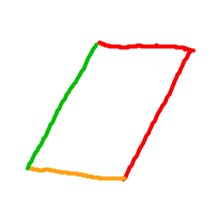
Shape: parallelogram